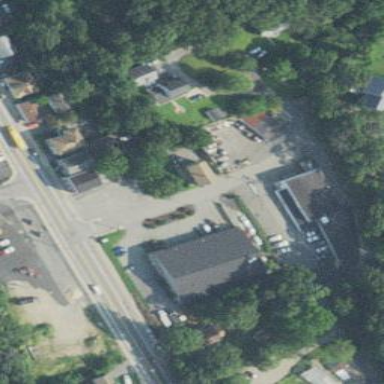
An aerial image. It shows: Commercial area.